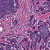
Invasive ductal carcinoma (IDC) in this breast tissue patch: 1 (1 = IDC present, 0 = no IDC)